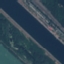
Land use / land cover class: River